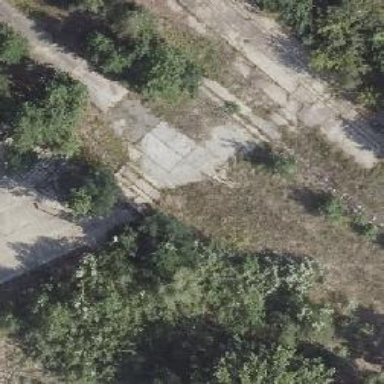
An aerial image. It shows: Abandoned railway.